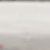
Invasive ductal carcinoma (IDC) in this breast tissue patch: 0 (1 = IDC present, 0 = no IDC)